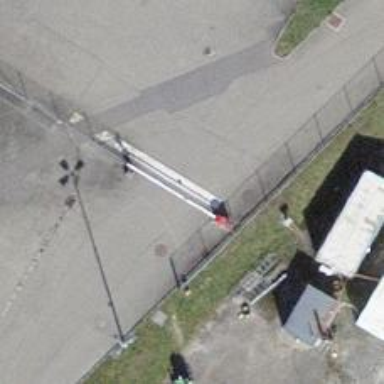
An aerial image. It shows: Lift gate barrier.